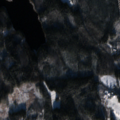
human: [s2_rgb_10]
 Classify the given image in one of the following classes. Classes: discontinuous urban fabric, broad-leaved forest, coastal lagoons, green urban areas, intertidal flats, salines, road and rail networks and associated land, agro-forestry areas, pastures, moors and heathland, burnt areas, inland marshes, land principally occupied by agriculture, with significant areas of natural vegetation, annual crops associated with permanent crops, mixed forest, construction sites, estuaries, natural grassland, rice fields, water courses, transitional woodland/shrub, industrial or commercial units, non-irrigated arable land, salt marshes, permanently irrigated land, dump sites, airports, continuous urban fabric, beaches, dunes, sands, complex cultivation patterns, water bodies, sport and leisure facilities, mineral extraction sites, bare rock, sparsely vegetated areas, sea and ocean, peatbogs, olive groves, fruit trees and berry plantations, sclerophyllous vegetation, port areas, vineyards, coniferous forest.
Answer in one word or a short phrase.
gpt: mixed forest, transitional woodland/shrub, water bodies